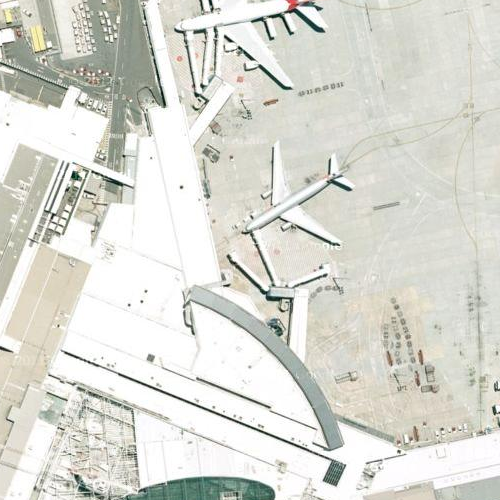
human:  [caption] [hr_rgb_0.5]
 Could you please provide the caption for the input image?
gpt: There is an airplane parked on the airport with a runway beside .

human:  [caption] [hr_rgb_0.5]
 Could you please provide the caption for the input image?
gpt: An airplane parked on the airport with some luggage cars beside it .

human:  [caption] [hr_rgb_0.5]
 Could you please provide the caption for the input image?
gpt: There is an white airplane parked on the airport and some luggage cars beside .

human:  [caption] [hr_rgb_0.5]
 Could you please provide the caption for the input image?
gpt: An white airplane parked on the airport with a runway beside .

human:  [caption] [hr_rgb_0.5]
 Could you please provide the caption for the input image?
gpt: An airplane parked on the airport with some luggage cars beside .